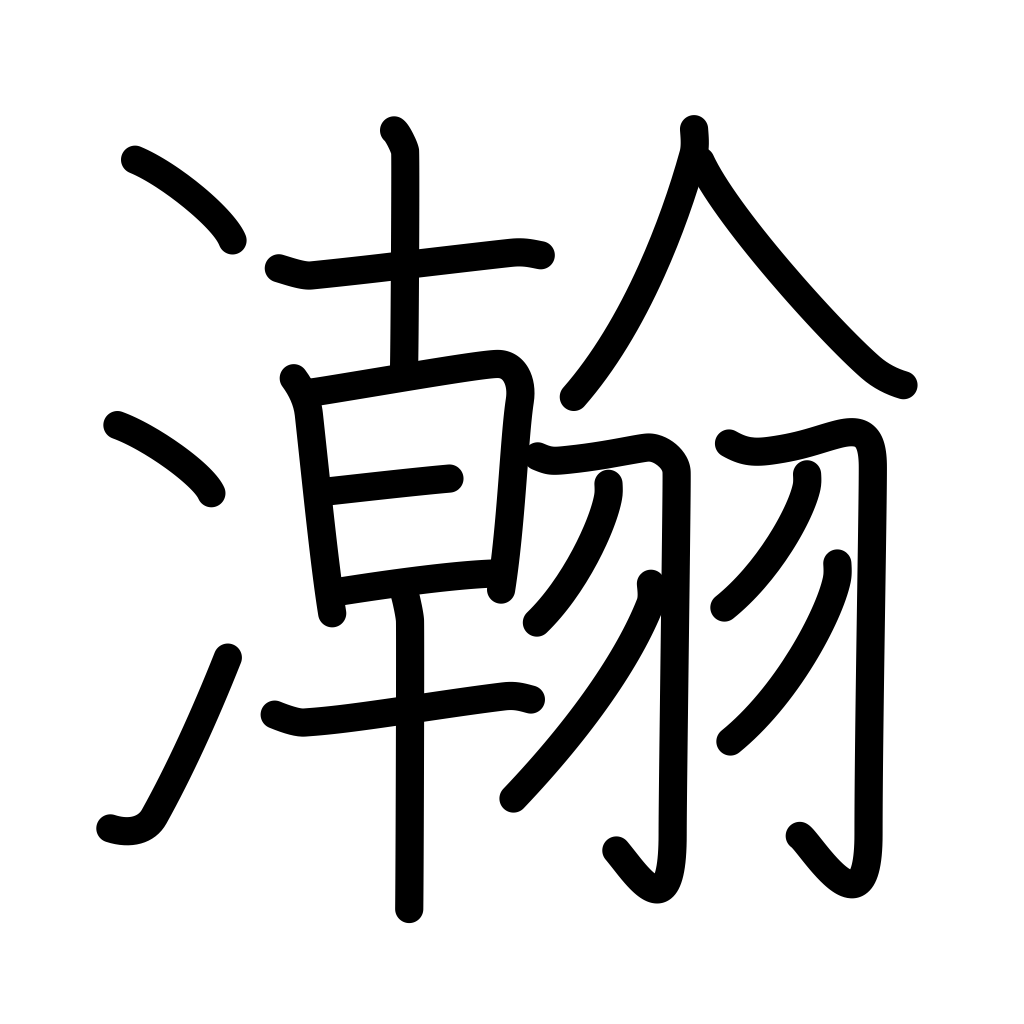
Meaning: wide & large